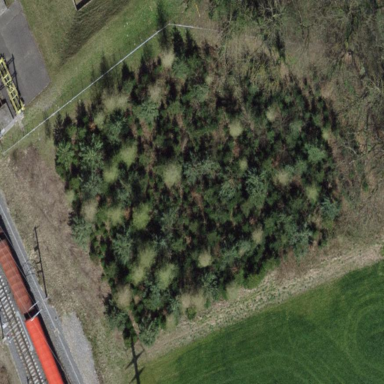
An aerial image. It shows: Patch of scrub vegetation.